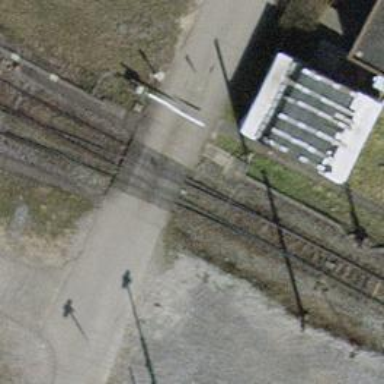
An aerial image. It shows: Full barrier level crossing along the railway.